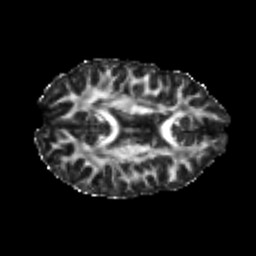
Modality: FA
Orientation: axial
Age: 25
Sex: female
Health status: healthy
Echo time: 0.074 s